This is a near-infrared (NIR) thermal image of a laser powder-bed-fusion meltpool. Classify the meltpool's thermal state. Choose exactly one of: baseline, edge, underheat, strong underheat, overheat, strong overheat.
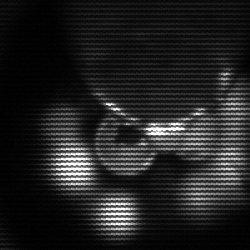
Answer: edge